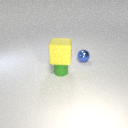
small green rubber cylinder in front of small blue metal sphere